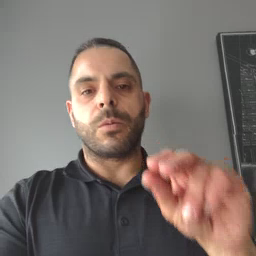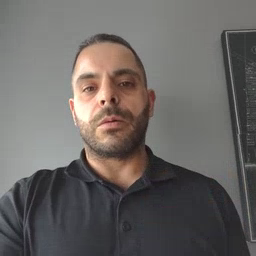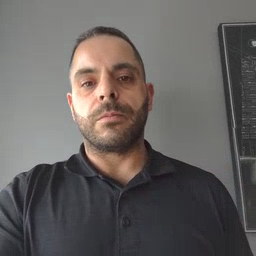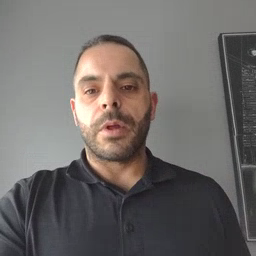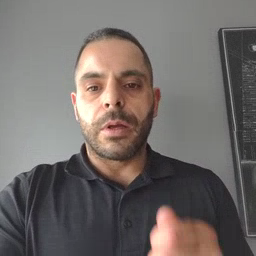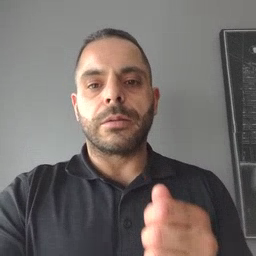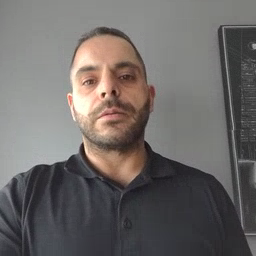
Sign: hide